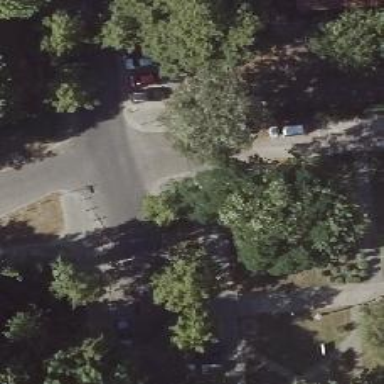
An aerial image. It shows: Unmarked crossing on the road.